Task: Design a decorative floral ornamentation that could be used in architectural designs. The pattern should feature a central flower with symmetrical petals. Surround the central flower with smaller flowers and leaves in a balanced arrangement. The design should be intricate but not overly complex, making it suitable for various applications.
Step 841:
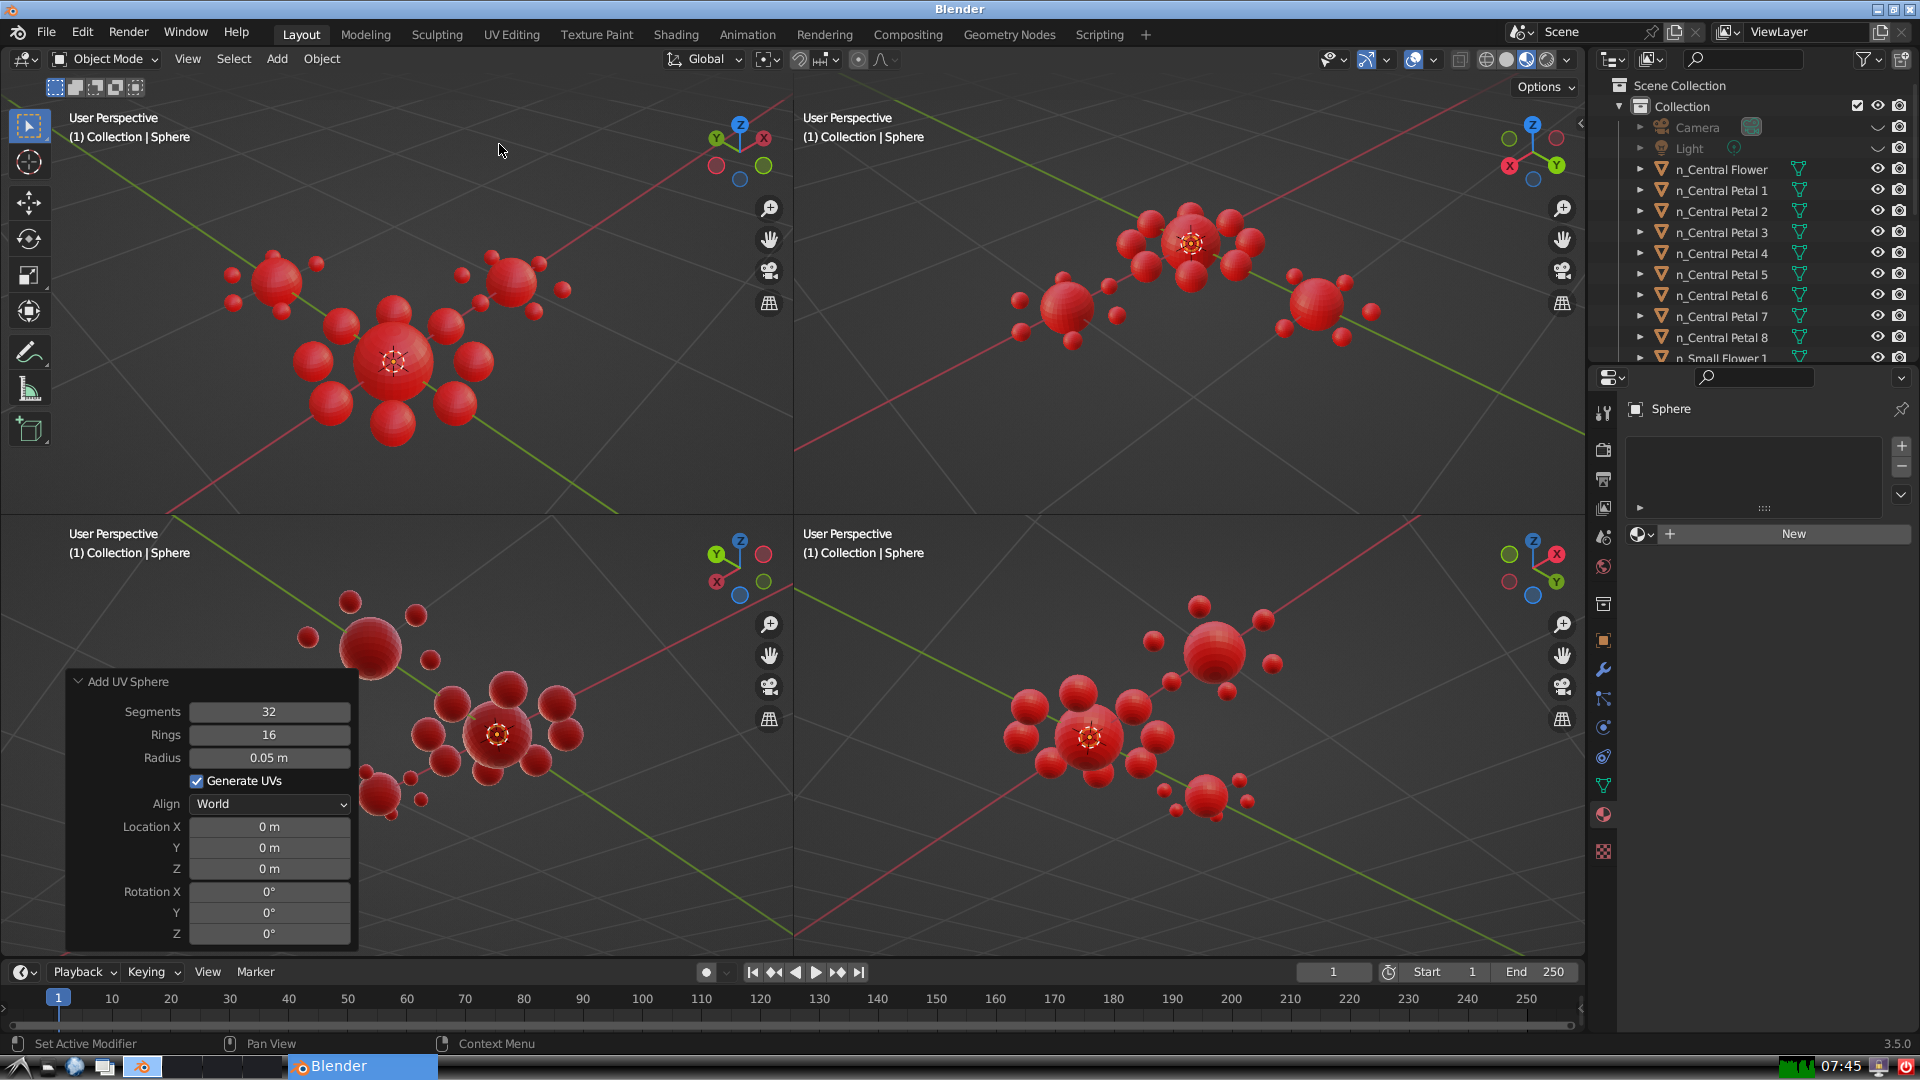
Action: {"mouse_move": [270, 758]}